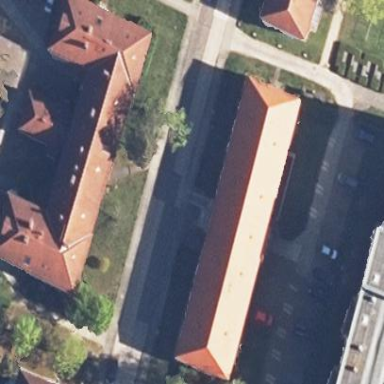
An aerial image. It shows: Building with hipped roof made of red roof tiles. The roof is oriented along the structure.